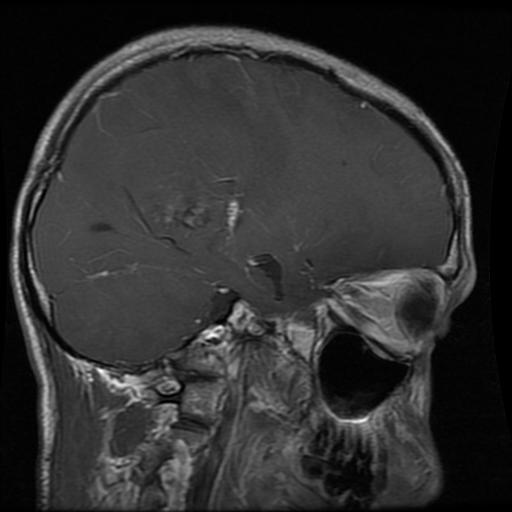
Label: glioma